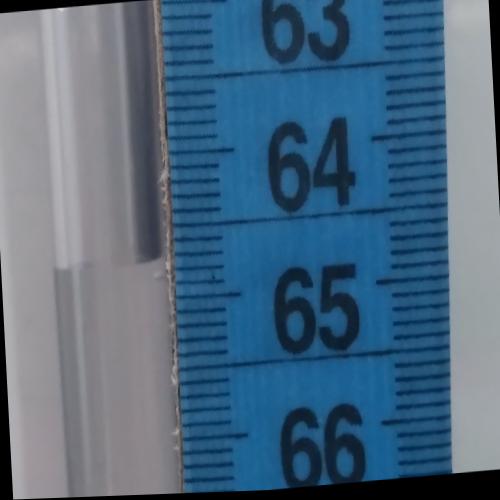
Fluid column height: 64.8 cm